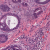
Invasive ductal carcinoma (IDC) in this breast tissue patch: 0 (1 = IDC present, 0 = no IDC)